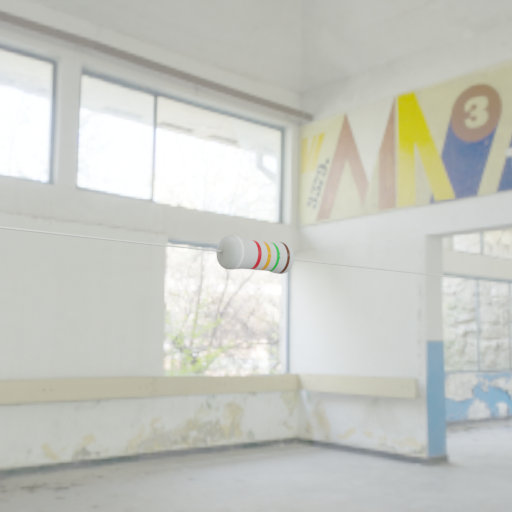
Resistor colour bands (in order): white, red, orange, green, brown